Aerial crown-view tile of a tropical tree (Barro Colorado Island, Panama), acquired 20250317:
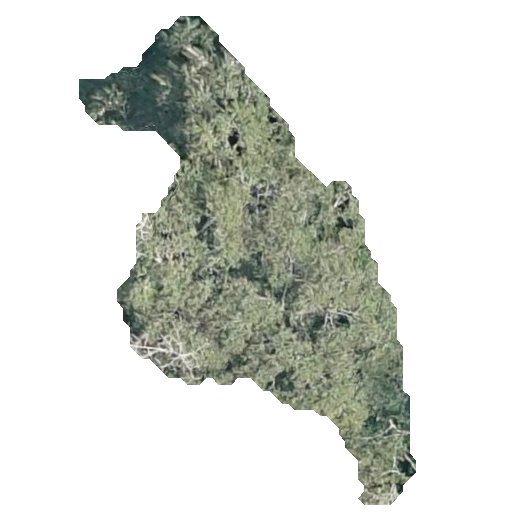
Species: Luehea seemannii
GBIF accepted scientific name: Luehea seemannii
Crown area: 114.891 m²